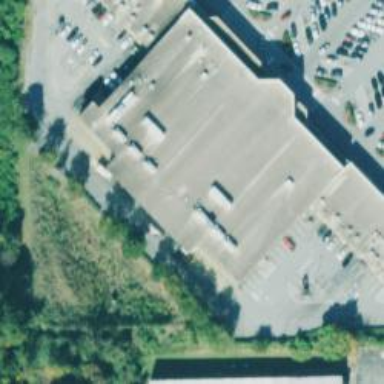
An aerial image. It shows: Supermarket.